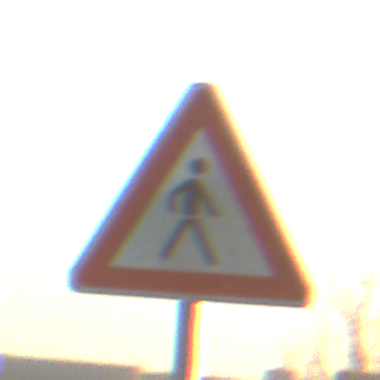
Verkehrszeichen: FussgaengerLinks
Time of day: SunriseSunset
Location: Outdoor (Nature)
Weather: PartlyCloudy
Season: NotSpecified
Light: Natural